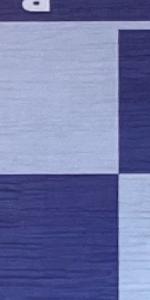
Label: Empty